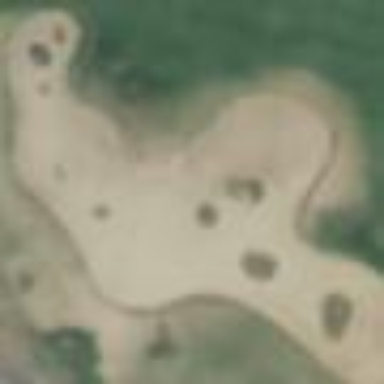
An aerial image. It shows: Golf bunker filled with sandy terrain.